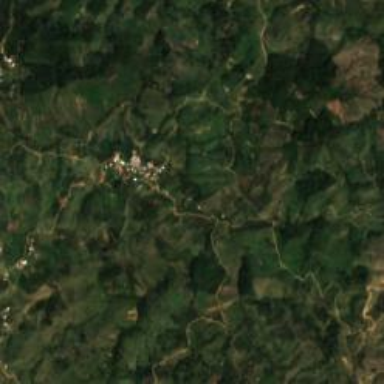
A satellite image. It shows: Small hamlet.